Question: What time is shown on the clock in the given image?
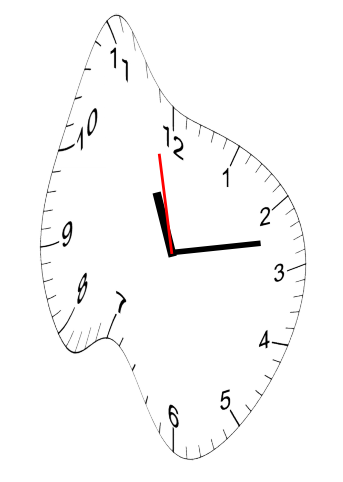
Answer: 11:12:58